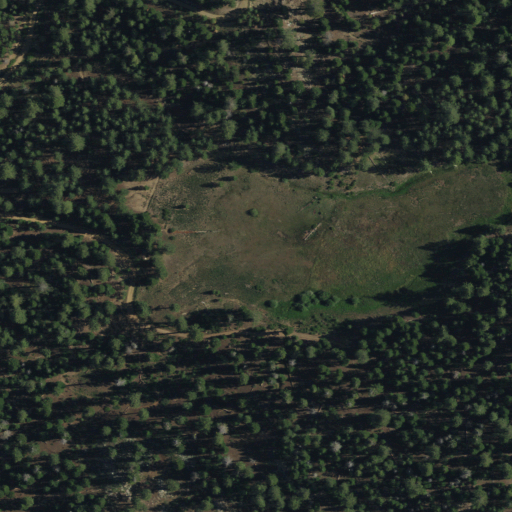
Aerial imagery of plain(s) in California named Brown Meadow containing evergreen forest, shrub, woody wetlands, and herbaceous wetlands